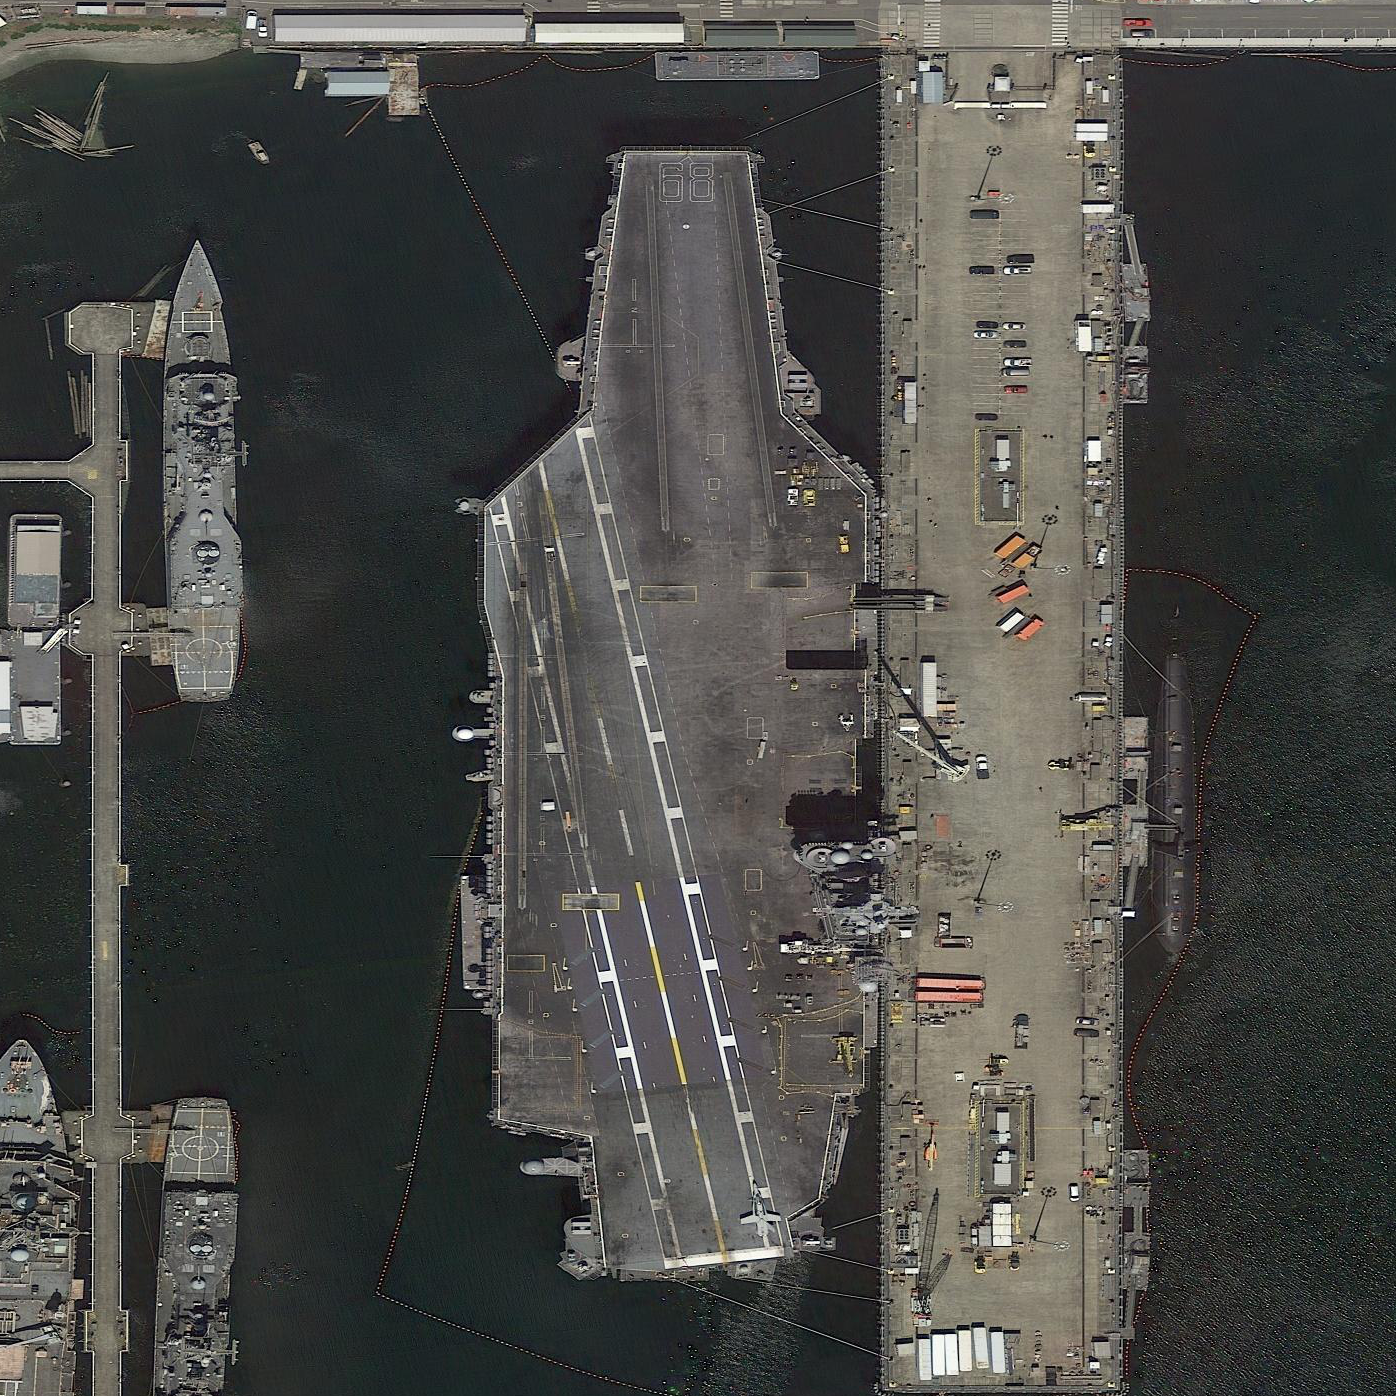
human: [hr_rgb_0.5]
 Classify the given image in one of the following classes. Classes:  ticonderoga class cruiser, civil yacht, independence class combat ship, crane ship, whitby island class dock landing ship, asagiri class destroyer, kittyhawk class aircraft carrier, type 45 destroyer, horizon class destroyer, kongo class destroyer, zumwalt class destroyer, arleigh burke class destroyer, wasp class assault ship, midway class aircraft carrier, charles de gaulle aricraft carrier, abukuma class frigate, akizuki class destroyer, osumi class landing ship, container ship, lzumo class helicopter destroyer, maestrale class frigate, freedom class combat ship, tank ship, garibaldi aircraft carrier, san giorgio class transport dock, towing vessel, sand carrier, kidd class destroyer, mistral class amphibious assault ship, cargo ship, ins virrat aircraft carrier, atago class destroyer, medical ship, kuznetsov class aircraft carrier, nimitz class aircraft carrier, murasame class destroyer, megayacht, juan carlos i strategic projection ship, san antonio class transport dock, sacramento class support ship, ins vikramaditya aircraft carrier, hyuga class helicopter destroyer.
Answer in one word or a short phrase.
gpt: Nimitz class aircraft carrier